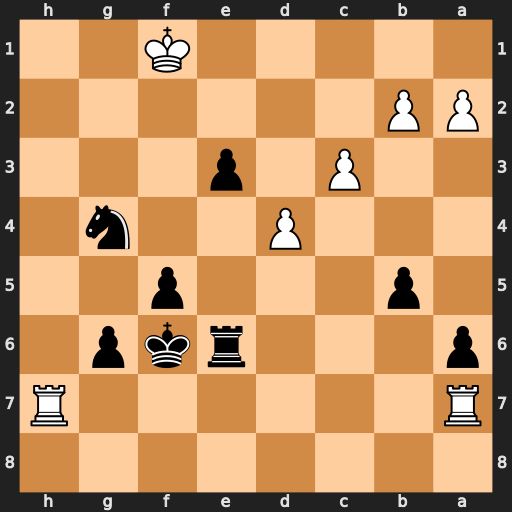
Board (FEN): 8/R6R/p3rkp1/1p3p2/3P2n1/2P1p3/PP6/5K2
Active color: b
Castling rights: -
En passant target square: -
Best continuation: e2+ Ke1 Nf2 Rhf7+ Kg5 Rxf5+ gxf5